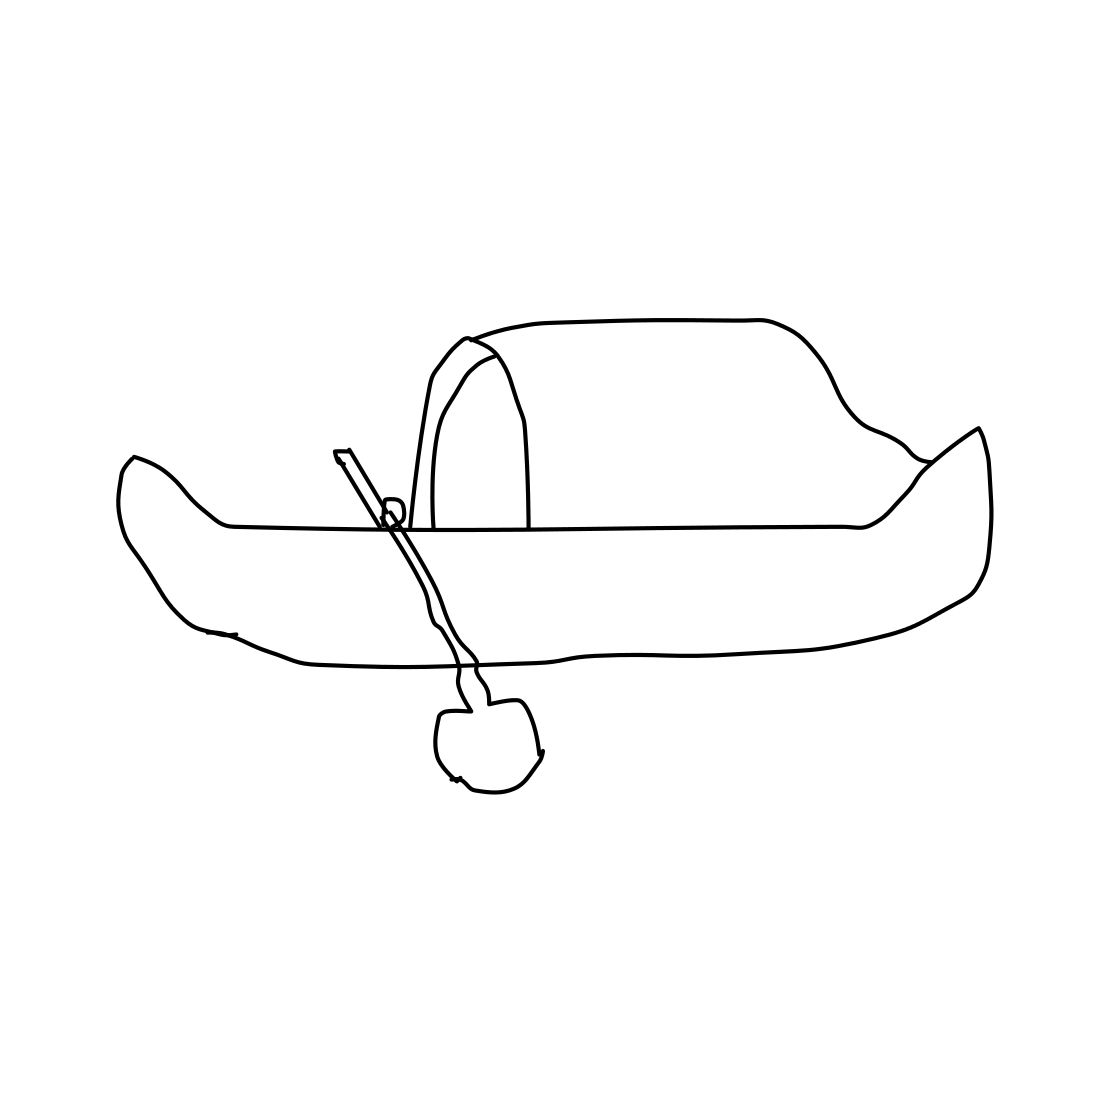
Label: canoe